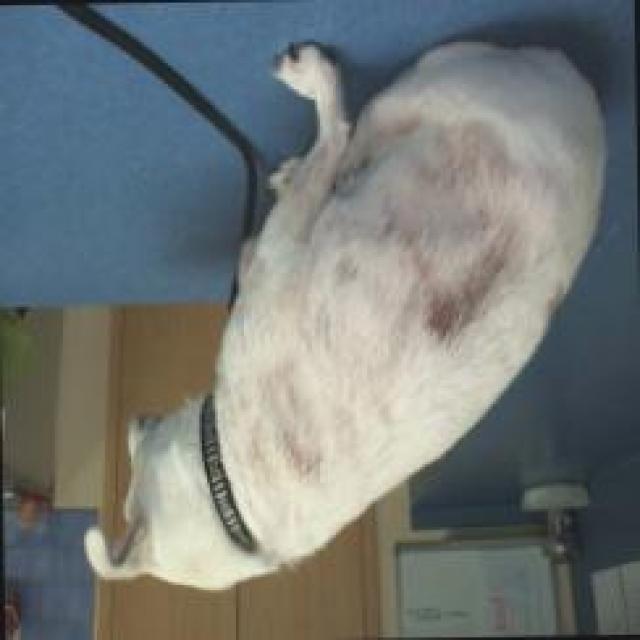
Canine fungal skin infection — characterized by alopecia, scaling, crusting, and circular lesions. Common agents include Malassezia and Candida species.